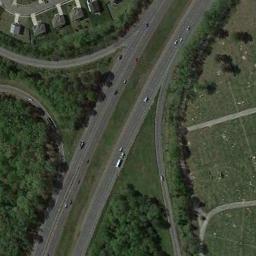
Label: freeway